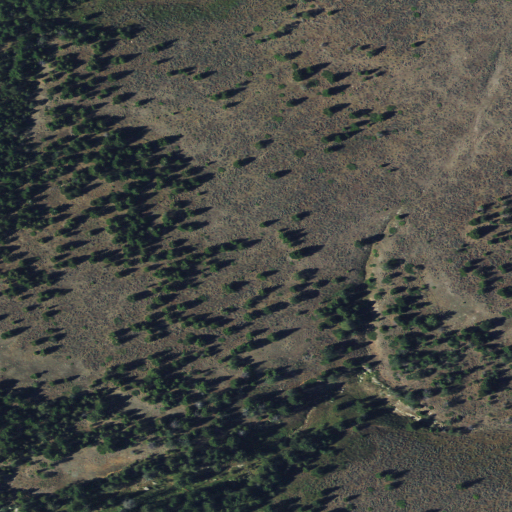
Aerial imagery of mountains in Montana named Pryor Mountains containing shrub, evergreen forest, and grassland